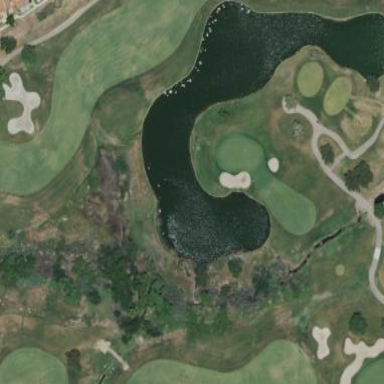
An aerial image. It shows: Water hazard on golf course. The hazard is natural water feature.